Interaction volume radius: 10 \u00c5
Interaction volume height: 10 \u00c5
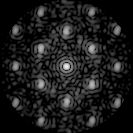
Disorder parameter: 0.3233